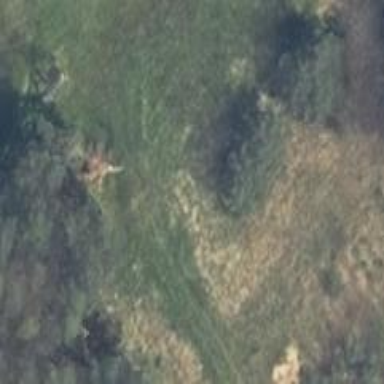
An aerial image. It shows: Grass track with grade5 tracktype.